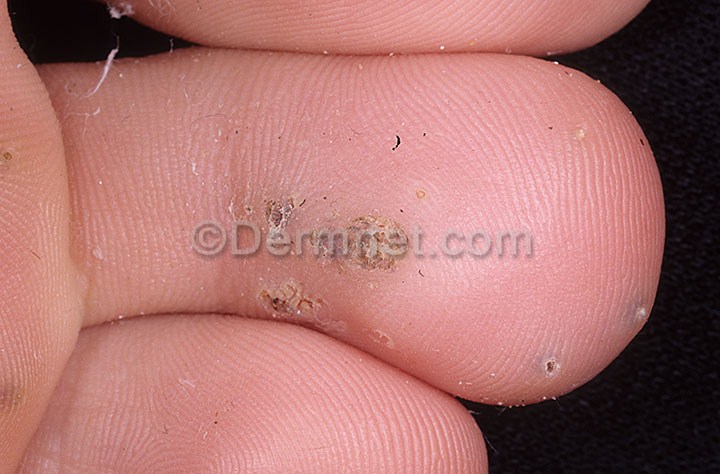
Disease: Warts Molluscum and other Viral Infections